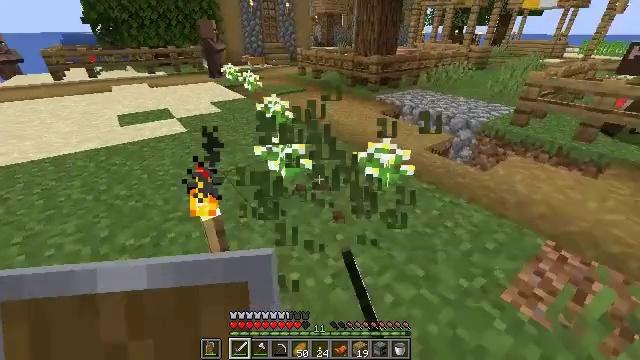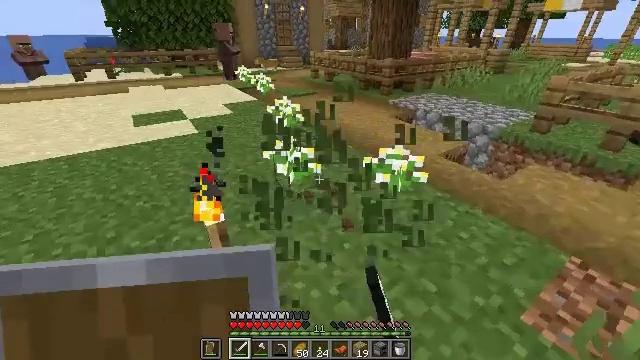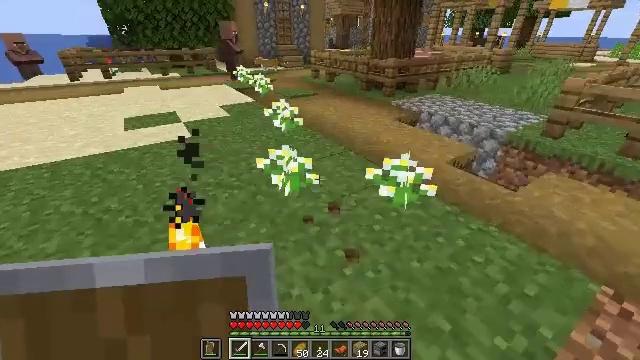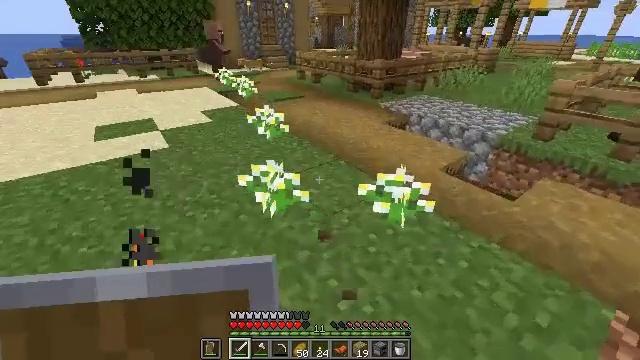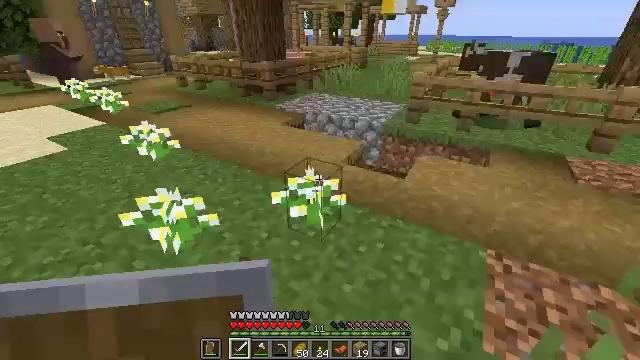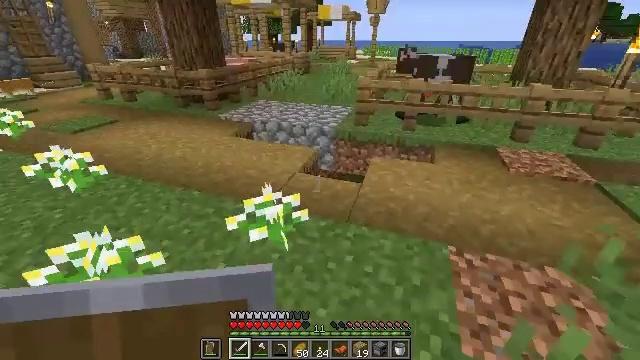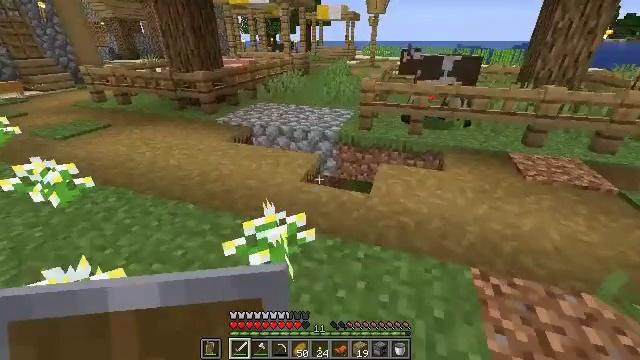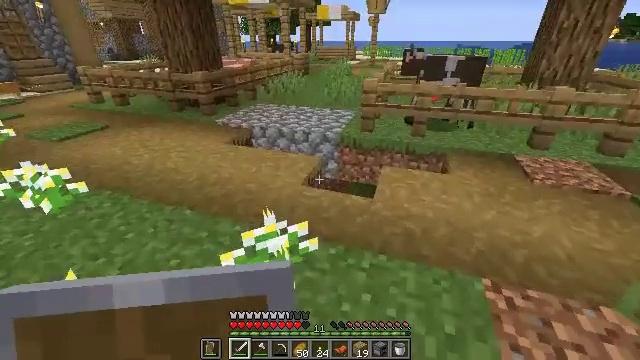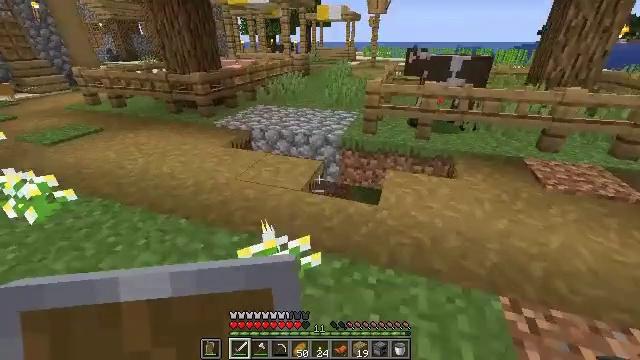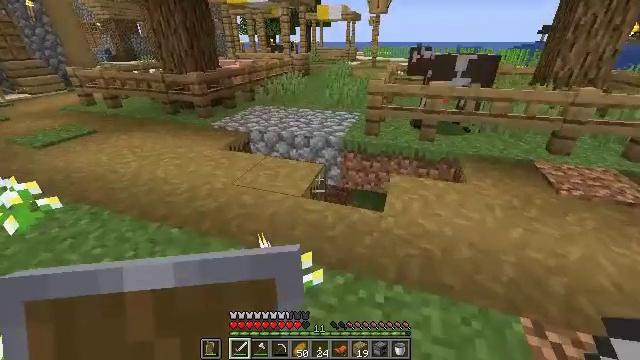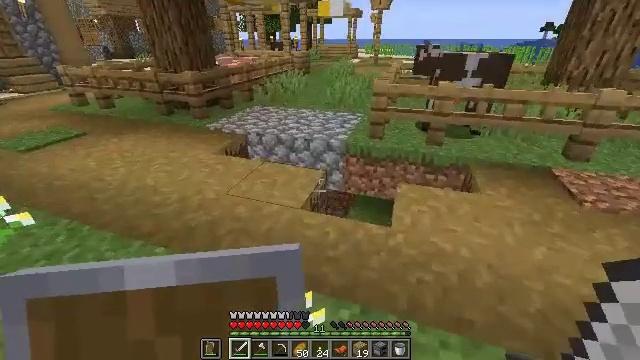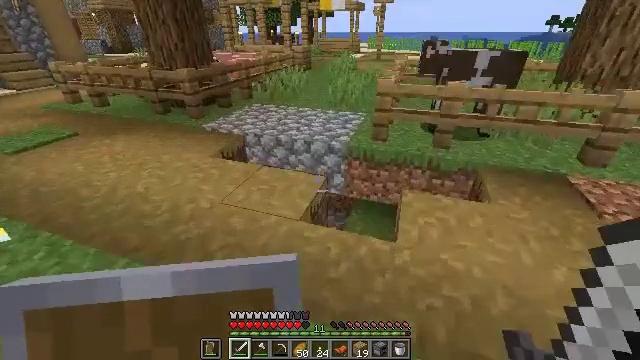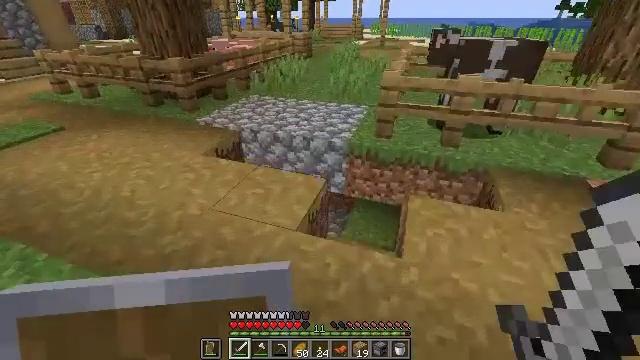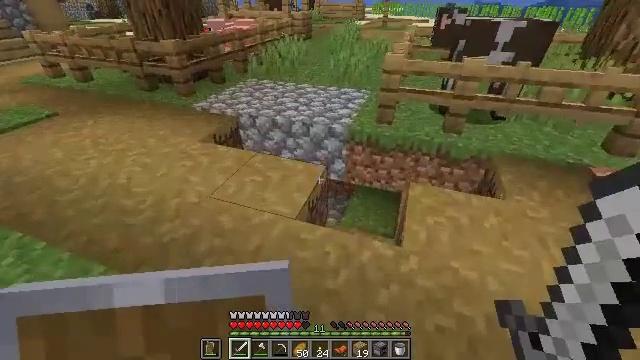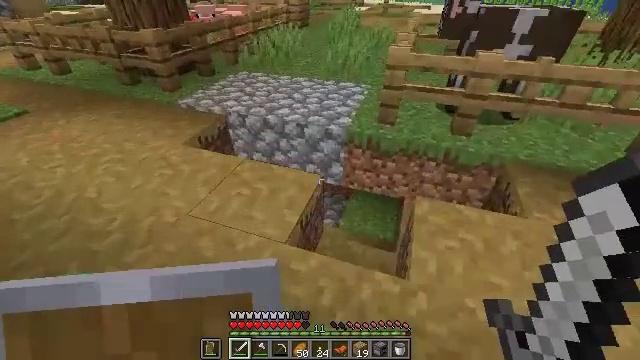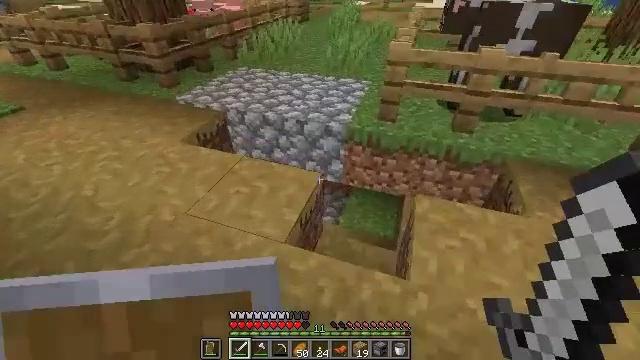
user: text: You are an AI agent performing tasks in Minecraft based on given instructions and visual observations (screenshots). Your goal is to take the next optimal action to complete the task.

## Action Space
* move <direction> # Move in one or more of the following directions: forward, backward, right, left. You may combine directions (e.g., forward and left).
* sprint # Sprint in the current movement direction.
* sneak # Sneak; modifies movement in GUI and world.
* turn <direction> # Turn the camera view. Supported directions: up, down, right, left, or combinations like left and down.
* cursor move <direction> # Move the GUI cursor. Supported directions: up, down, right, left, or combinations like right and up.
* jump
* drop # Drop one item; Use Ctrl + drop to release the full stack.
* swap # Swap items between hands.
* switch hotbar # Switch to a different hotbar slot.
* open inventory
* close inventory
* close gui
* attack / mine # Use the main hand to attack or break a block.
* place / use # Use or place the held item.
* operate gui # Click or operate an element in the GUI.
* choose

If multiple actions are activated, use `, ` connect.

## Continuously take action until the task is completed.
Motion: motion action
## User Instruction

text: Harvest the azure bluet plant.
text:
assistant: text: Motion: move forward, turn left
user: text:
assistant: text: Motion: move forward
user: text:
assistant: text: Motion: move forward, turn right
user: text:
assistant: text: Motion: move forward, turn right
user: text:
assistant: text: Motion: move forward, turn right
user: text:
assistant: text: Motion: move forward
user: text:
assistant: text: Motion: move forward
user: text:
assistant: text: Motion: move forward
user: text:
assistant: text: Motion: move forward
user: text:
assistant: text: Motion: move forward
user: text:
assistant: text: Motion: move forward
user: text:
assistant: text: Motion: move forward, turn down
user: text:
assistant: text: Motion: move forward, turn down
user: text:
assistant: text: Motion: move forward, turn down
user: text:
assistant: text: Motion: move forward
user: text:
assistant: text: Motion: move forward
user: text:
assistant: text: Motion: move forward, turn down
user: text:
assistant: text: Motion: move forward, turn down
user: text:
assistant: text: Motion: move forward
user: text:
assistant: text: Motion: move forward, sneak
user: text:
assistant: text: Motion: move forward, sneak
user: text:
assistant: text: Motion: sneak, turn left and up
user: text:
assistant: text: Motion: sneak, turn left and up
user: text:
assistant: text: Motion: move left, sneak, turn left and up
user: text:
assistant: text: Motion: move left, sneak, turn left and up
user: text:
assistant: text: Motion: move forward and move left, sneak, turn left
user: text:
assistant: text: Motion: move forward and move left, sneak
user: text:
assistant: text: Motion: move forward
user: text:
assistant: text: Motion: move forward
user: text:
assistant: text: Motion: move forward